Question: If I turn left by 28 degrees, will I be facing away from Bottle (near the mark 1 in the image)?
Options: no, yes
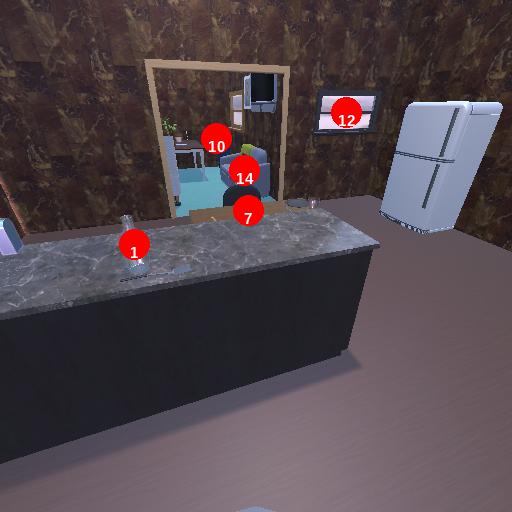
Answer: no